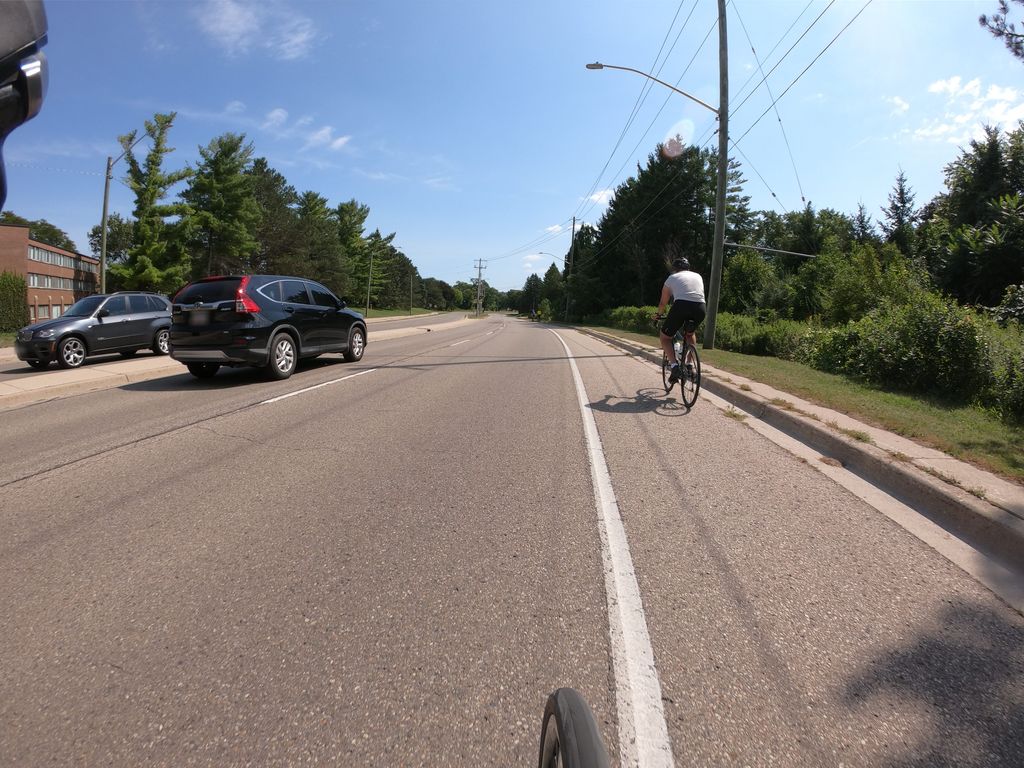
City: kitchener-waterloo